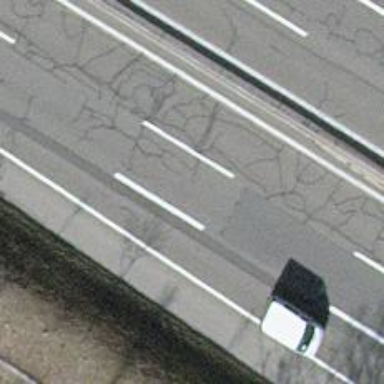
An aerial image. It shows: Asphalt motorway.